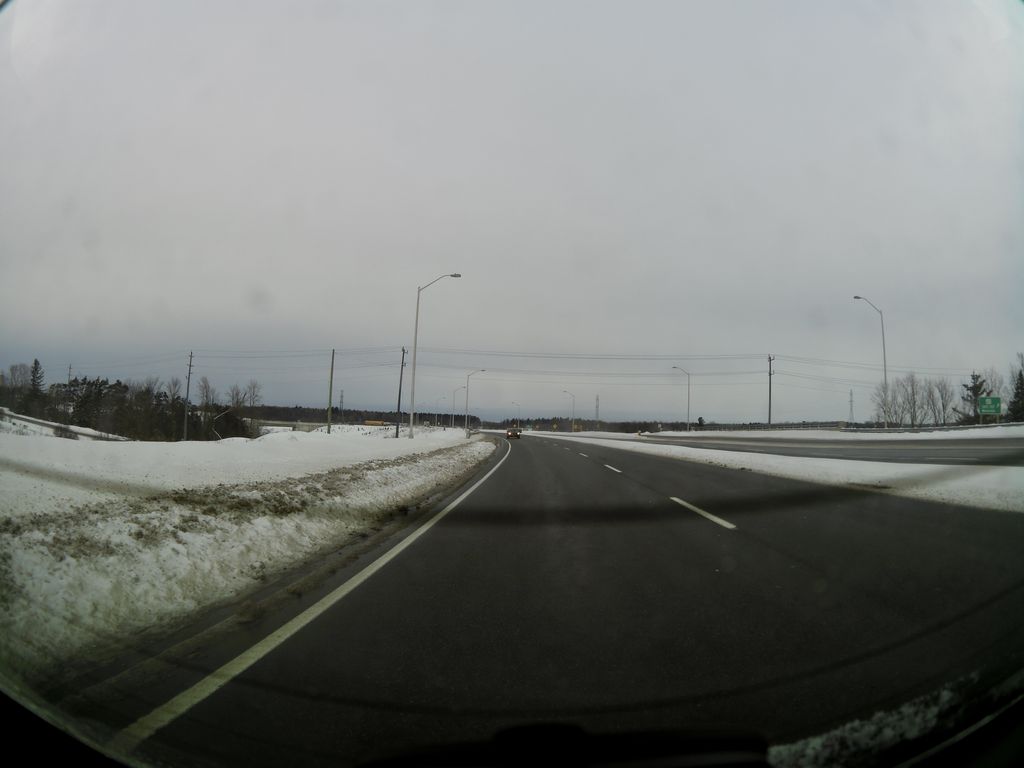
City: ottawa-gatineau